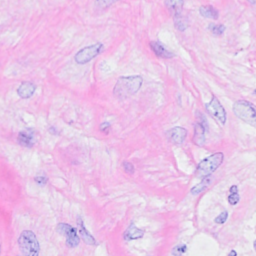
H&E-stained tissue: Breast